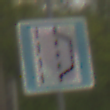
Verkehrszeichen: NothalteUndPannenbucht
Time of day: MorningAfternoon
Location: Outdoor (Nature)
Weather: Overcast
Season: NotSpecified
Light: Natural